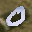
Label: 0